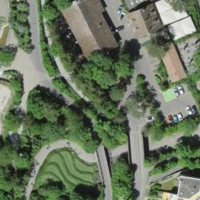
EUNIS habitat code: 53
Species observed at this site:
Erithacus rubecula
Pica pica
Phoenicurus ochruros
Hippophae rhamnoides
Passer domesticus
Ciconia ciconia
Turdus merula